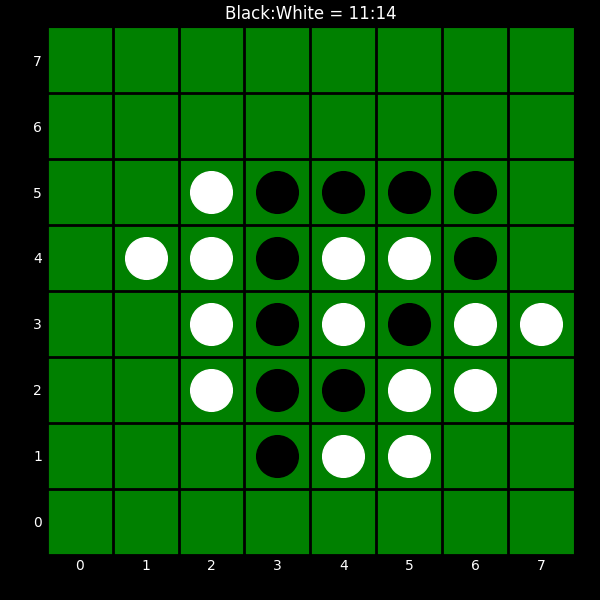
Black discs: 11
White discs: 14